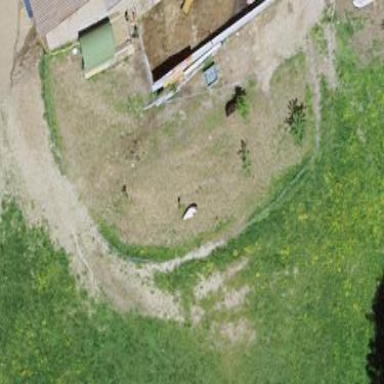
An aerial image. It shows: Equestrian pitch for leisure land sports.